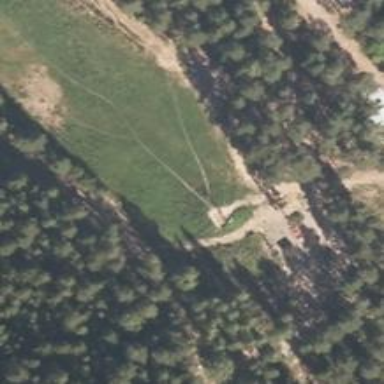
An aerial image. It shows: Disc golf basket.